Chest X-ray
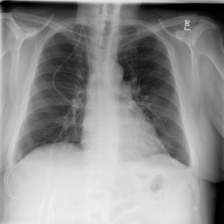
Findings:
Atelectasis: negative
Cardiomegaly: negative
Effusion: negative
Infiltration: negative
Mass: negative
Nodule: negative
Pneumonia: negative
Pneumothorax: negative
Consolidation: negative
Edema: negative
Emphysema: negative
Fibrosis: negative
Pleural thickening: negative
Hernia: negative